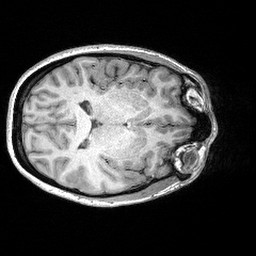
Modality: T1w
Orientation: axial
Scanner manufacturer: siemens
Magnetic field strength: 3 T
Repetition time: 2.3 s
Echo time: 0.00298 s